Question: I need a colored bar beneath my navigation menu but I don't know how to do this in the right way.
What I need:

EDIT:
I forgot to ask how I can place the navigation menu at 50% of the height of the logo. I've used a 'static' margin-top of 20px, but is this a good way to do it? i.imgur.com/ApihCfJ.png
## HTML
'''
<div id="menu">
<ul>
<li><a href="/home/" title="Home">Home</a></li>
<li><a href="/over-ons/" title="Over ons">Over ons</a></li>
<li><a href="/producten/" title="Producten">Producten</a></li>
<li><a href="/contact/" title="Contact">Contact</a></li>
</ul>
</div>
'''
## CSS
'''
#menu {
margin-top:40px;
}
#menu ul {
list-style-type: none;
}
#menu ul li {
display: inline;
}
'''
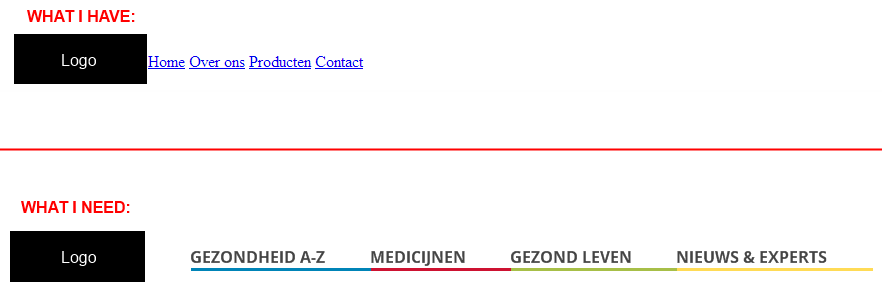
Answer: Here you have working demo: <URL>
'''
li {
display: inline-block;
width: 150px;
border-bottom-style: solid;
border-bottom-width: 4px;
margin: -5px ;
padding: 0 15px 0 0 ;
}
.item-1 {
border-bottom-color: red;
}
.item-2 {
border-bottom-color: yellow;
}
.item-3 {
border-bottom-color: green;
}
.item-4 {
border-bottom-color: blue;
}
'''